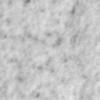
Label: no_change